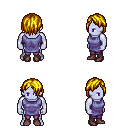
a pixel art fantasy rpg character, male body template, dark elf, purple skin, chain tabard jacket, magenta pants, blonde bangs hairstyle, maroon shoes, four views (front, back, left, right), 2x2 character sprite sheet, small pixel art, hard edges, no anti-aliasing